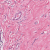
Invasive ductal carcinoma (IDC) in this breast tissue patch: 0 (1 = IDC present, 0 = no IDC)